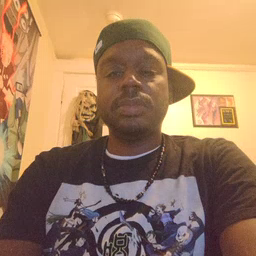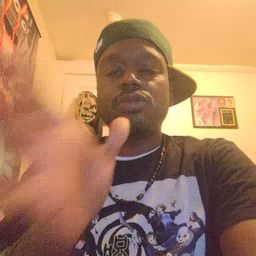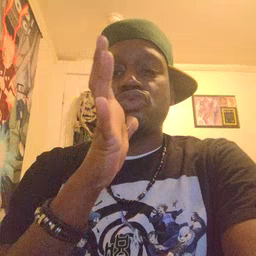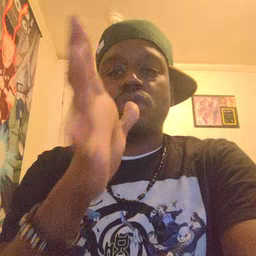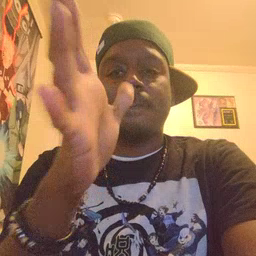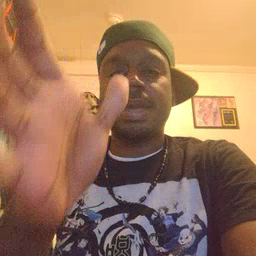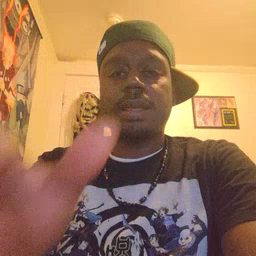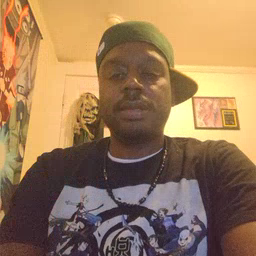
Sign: grandma